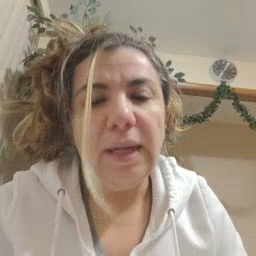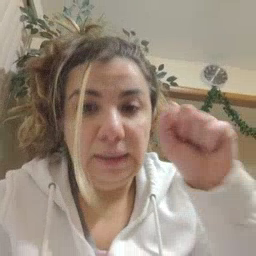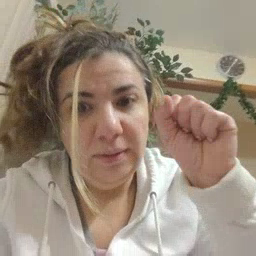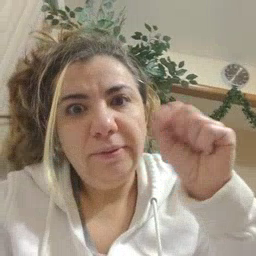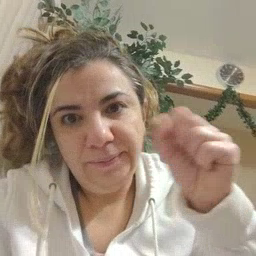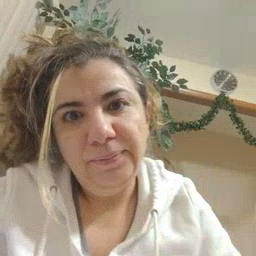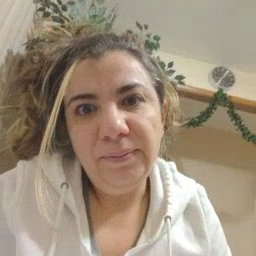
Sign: yes